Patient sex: F
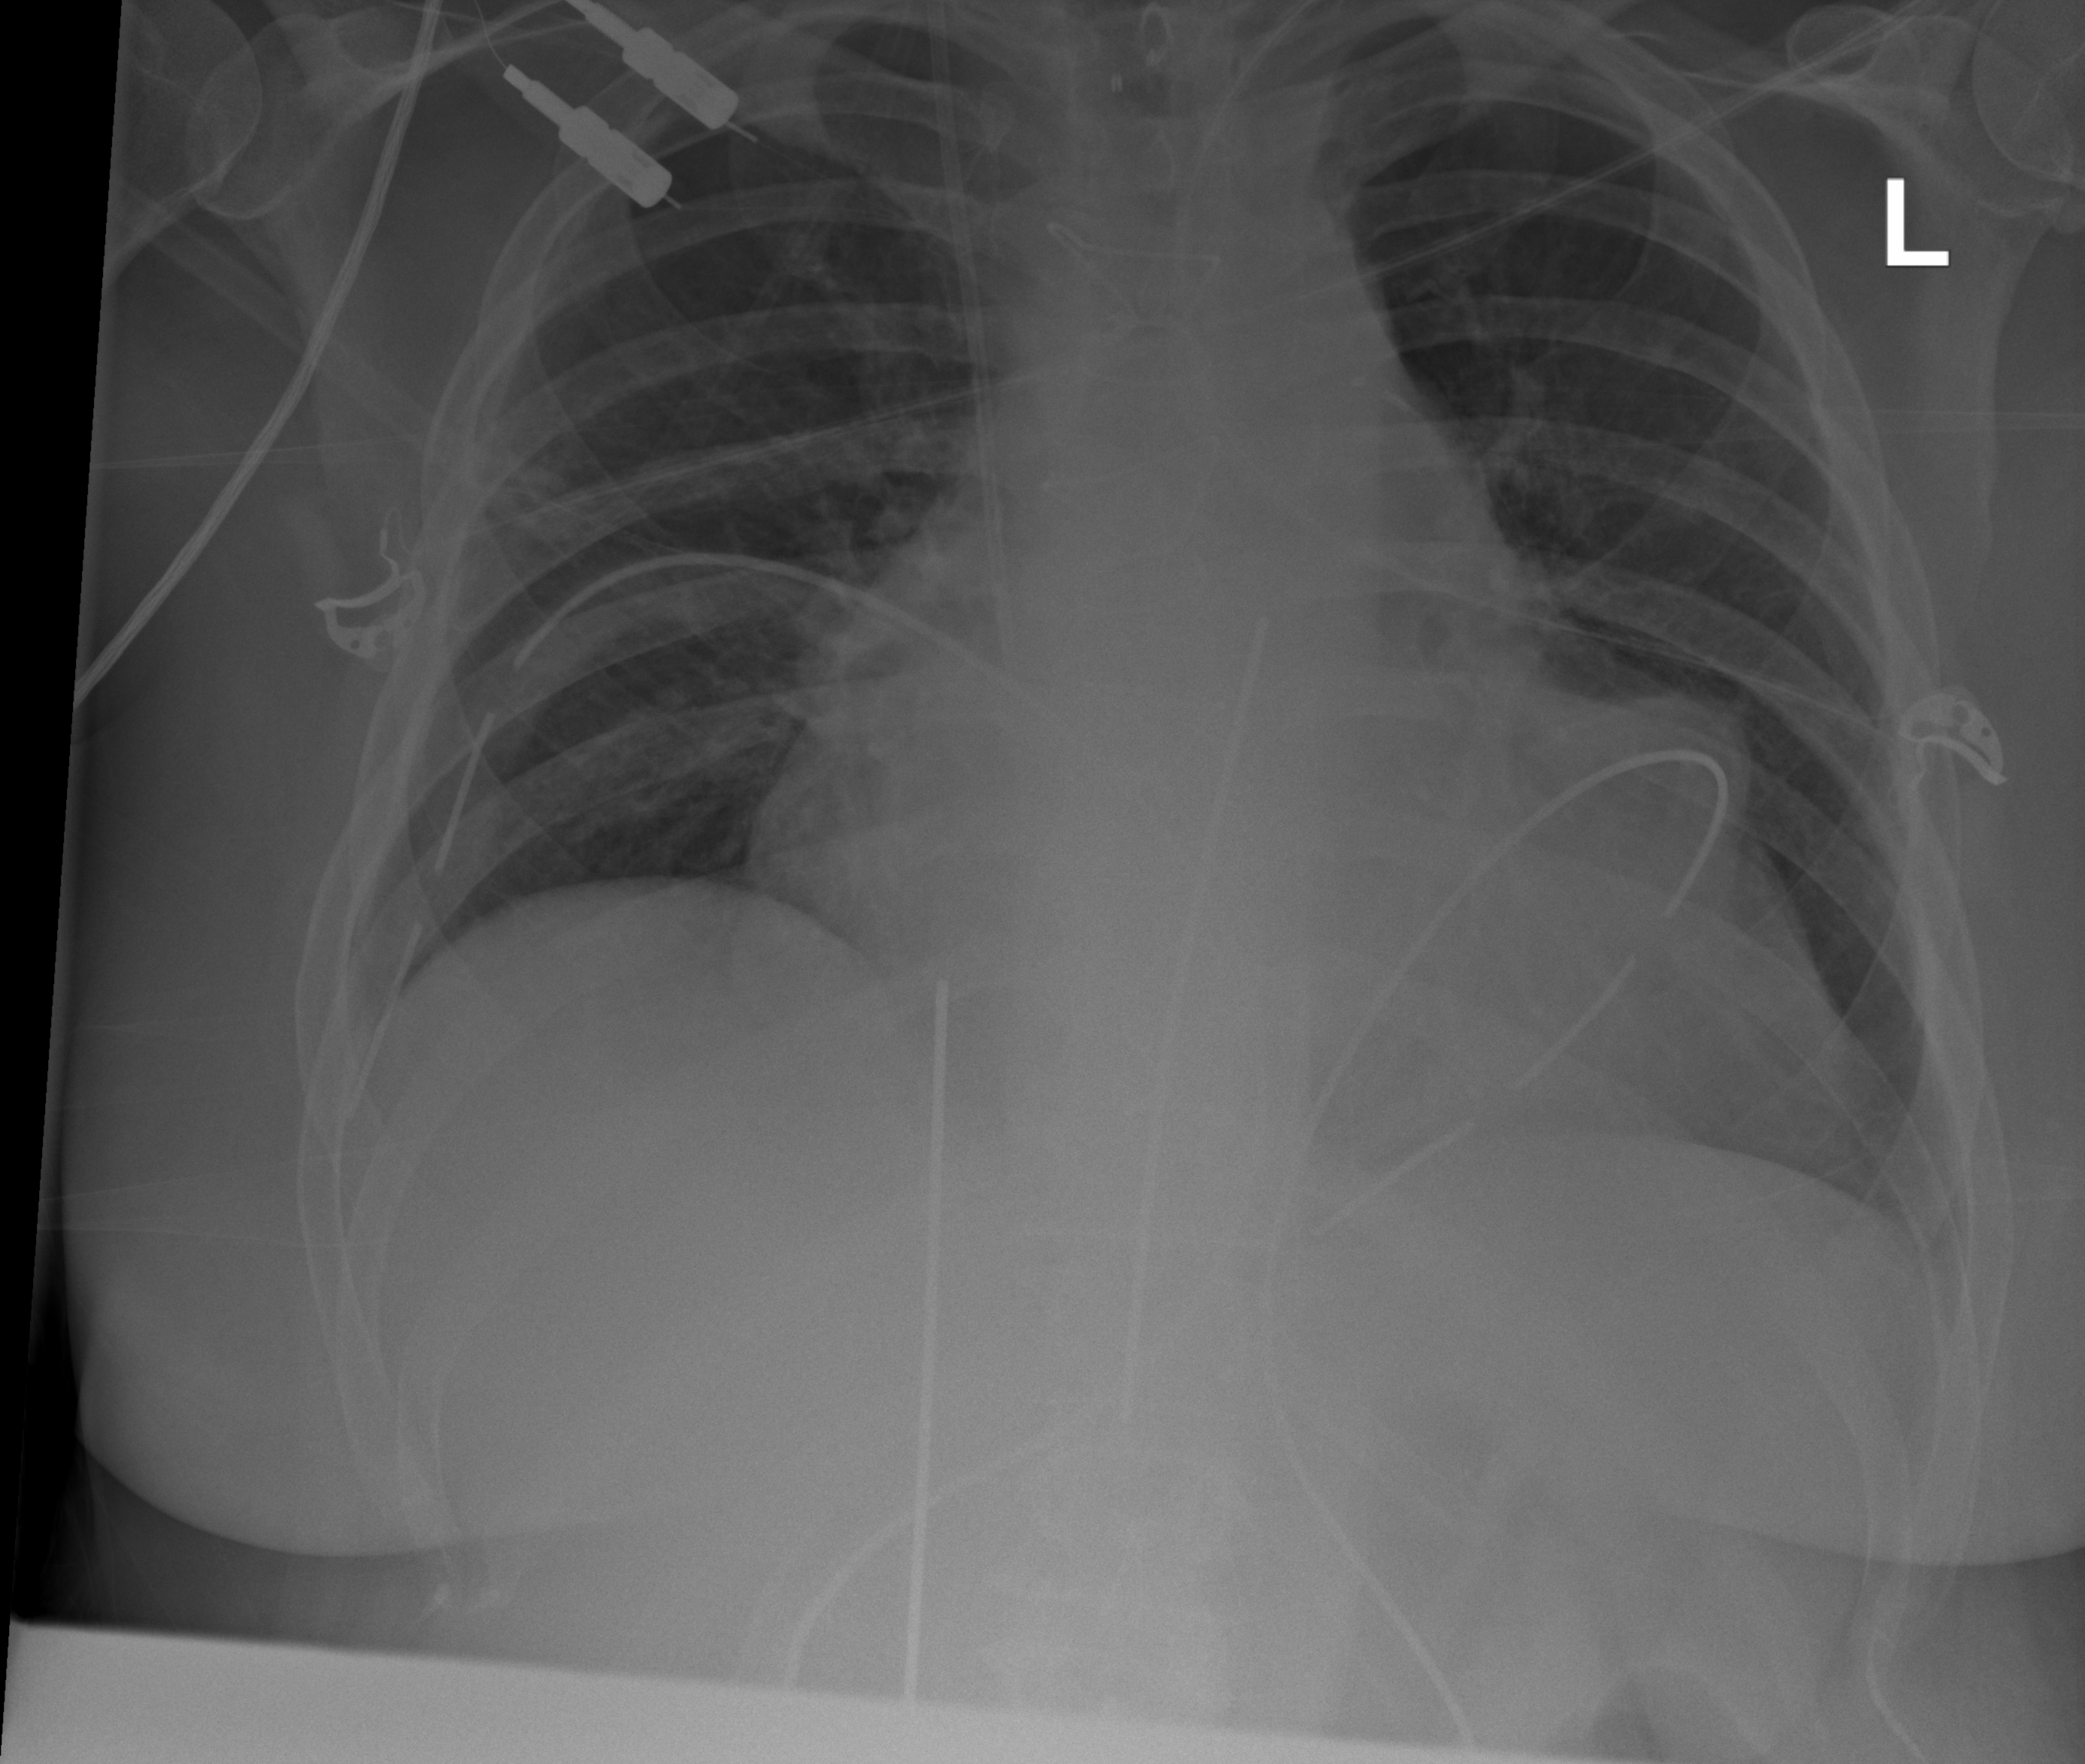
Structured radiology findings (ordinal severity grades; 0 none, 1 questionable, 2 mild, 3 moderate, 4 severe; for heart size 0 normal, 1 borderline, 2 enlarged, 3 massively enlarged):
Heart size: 2
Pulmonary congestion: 2
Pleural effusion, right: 0
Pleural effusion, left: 0
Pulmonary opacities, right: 0
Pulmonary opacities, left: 0
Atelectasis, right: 0
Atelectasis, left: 0